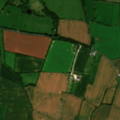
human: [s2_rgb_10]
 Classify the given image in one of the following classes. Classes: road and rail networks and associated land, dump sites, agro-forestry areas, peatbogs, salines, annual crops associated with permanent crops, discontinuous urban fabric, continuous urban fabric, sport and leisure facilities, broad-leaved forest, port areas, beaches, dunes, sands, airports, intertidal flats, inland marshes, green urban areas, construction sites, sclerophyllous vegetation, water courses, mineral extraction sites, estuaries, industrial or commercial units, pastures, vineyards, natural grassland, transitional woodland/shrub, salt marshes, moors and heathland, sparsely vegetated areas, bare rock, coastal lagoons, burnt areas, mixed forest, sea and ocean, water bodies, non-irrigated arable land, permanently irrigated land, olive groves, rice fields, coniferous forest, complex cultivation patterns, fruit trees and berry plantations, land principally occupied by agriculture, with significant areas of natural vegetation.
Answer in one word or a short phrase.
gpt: non-irrigated arable land, pastures